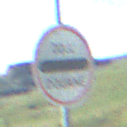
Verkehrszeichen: Zollstelle
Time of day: Night
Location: Outdoor (Nature)
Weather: PartlyCloudy
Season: NotSpecified
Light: Natural